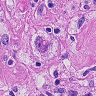
Metastatic tissue present: yes